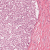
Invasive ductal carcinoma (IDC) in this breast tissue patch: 0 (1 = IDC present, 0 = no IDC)